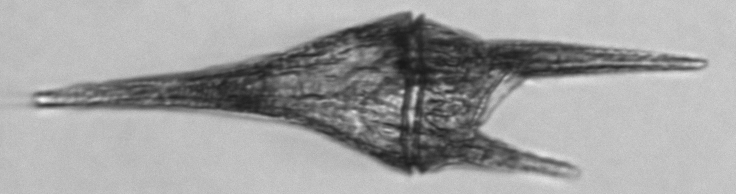
Label: Tripos_furca